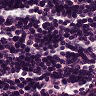
Metastatic tissue present: no